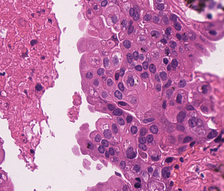
Tumor epithelial tissue: yes
Tumor-associated stroma tissue: yes
Normal tissue: no